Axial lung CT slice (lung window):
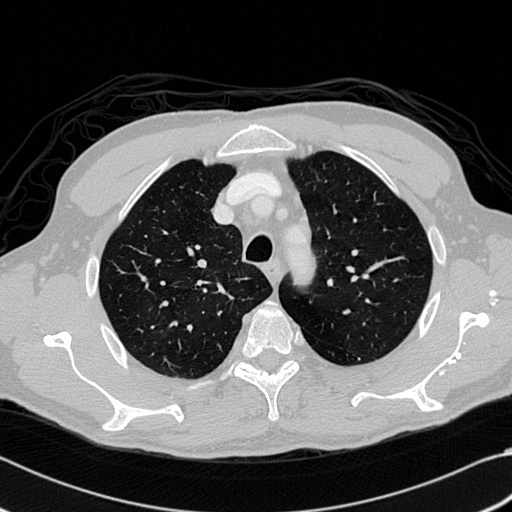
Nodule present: no